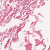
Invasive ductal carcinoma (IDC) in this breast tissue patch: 0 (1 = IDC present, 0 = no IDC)